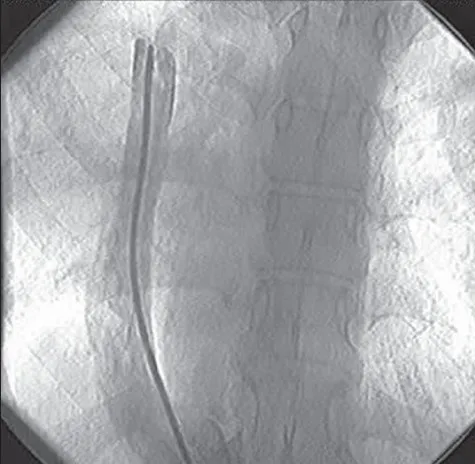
Cardiac catheterization displaying the anomalous right pulmonary vein.
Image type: radiology (x_ray)